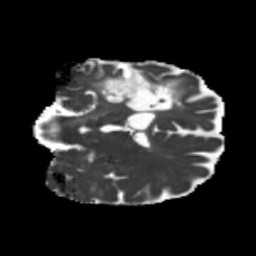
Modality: MD
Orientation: coronal
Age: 58
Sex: male
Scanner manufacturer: siemens
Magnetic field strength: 3 T
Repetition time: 5.25 s
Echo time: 0.08 s